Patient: sex M, age 55
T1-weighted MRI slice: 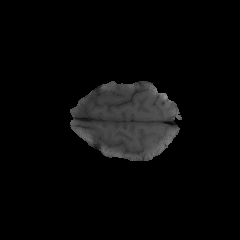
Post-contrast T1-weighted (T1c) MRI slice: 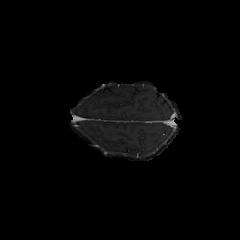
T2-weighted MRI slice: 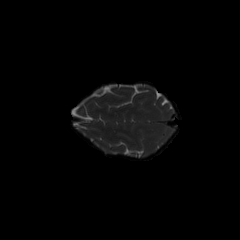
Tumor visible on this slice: no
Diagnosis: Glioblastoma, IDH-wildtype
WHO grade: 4